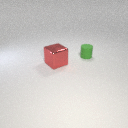
small green rubber cylinder to the right of large red metal cube